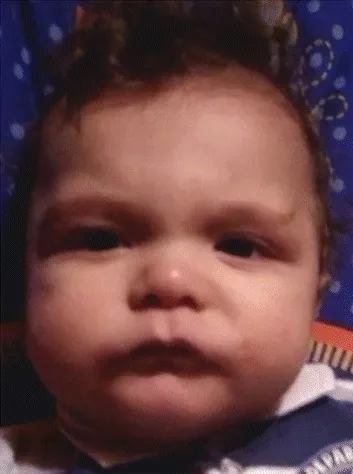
Our patient at 6 months of age: arched eyebrows, down-slanting palpebral fissures, anteverted nostrils, depressed nasal bridge, wide philtrum, and arched thin upper lip.
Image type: medical_photograph (oral_photograph)